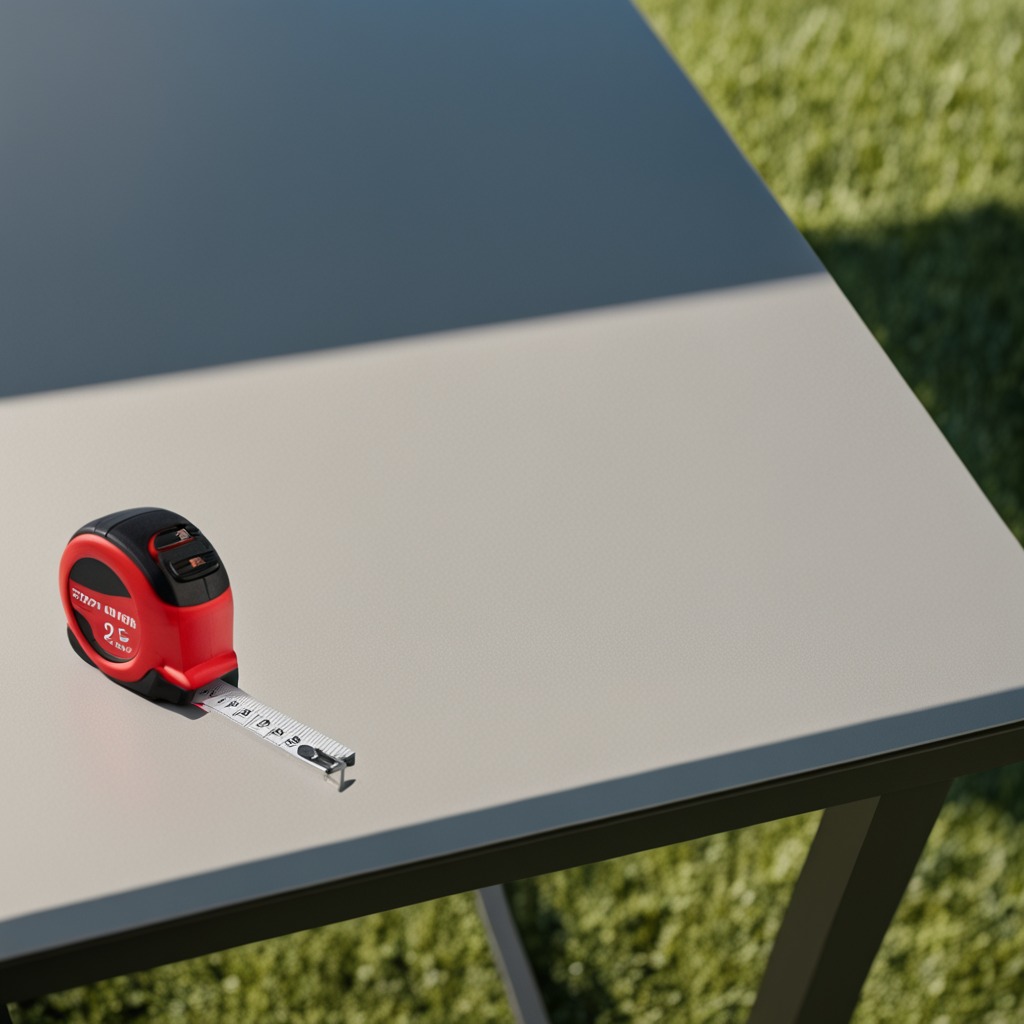
A measuring tape lies on a clean utility table in a temporary outdoor tool station afternoon light present textured surface.